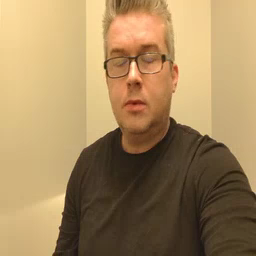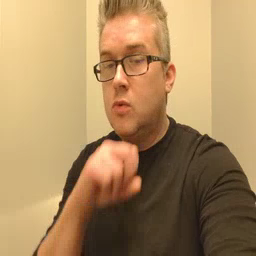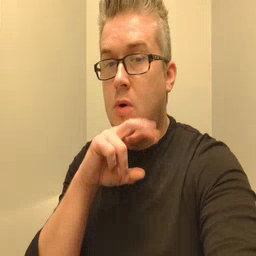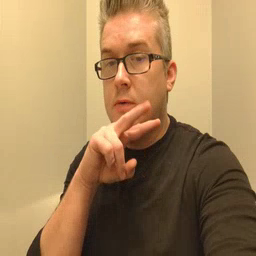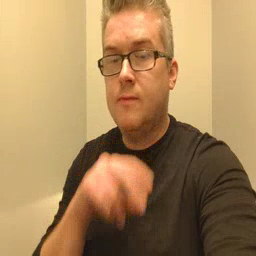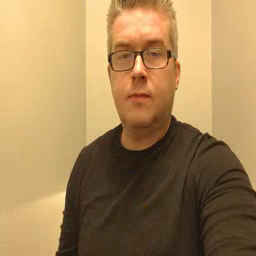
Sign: frog